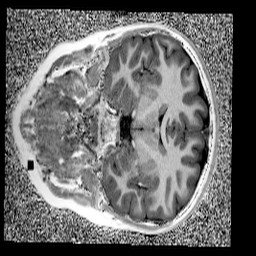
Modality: UNIT1
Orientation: coronal
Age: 8
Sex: female
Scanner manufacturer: siemens
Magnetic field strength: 3 T
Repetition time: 4 s
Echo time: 0.00303 s